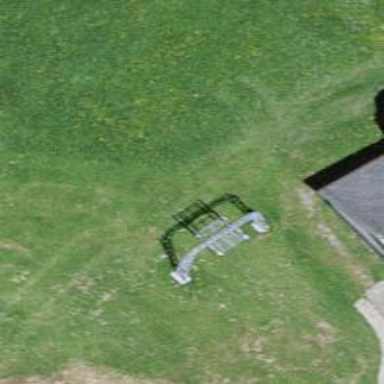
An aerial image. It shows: Pylon for aerialway.